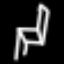
Label: chair